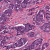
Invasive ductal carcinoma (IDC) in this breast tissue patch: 1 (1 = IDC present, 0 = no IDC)